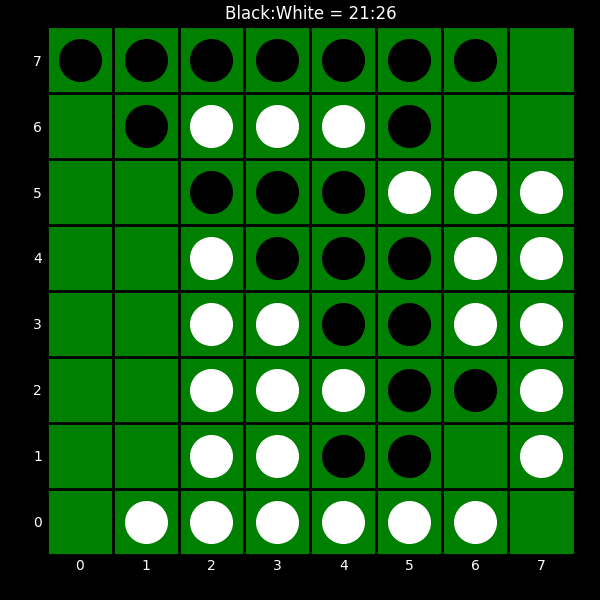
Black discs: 21
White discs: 26